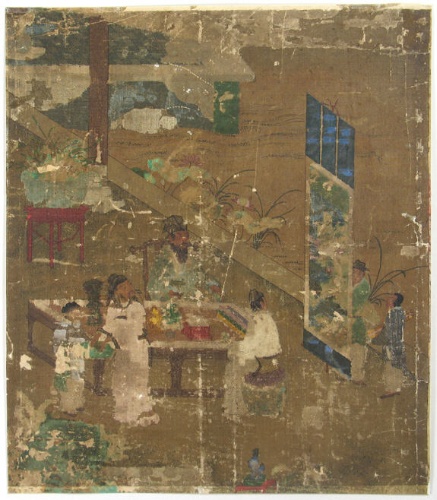
Artist: Wang Li Mu
Date: 18th century
Object type: Album leaf
Classification: Paintings
Medium: Album leaf; ink and color on silk
Culture: Korea
Period: Joseon dynasty (1392–1910)
Dimensions: 13 3/8 x 11 3/4 in. (34 x 29.8 cm)
Department: Asian Art
Credit line: Rogers Fund, 1915
Accession year: 1915
Repository: Metropolitan Museum of Art, New York, NY
Tags: Men|Tables|Painting